Interaction volume radius: 10 \u00c5
Interaction volume height: 40 \u00c5
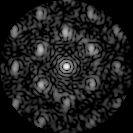
Disorder parameter: 0.5018